Field crop: tomato
Growth stage: 1
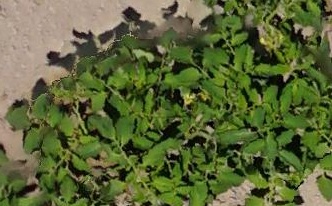
Species: tomato